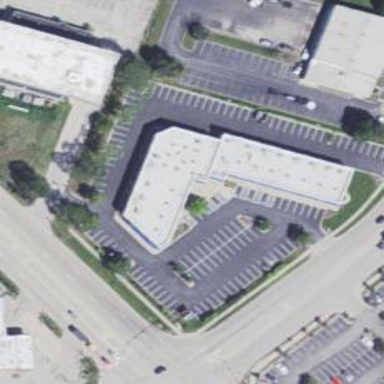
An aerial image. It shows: Retail building.